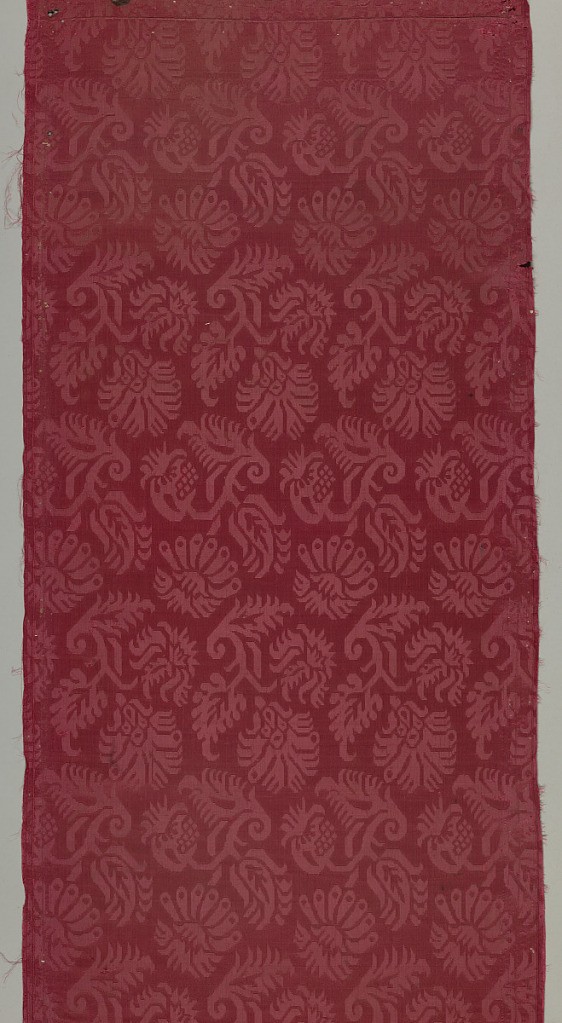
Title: Fragment
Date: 17th century
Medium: silk Technique: 5-harness satin damask
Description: Red damask patterned by two offset rows of flowering plants; a different plant in each row.